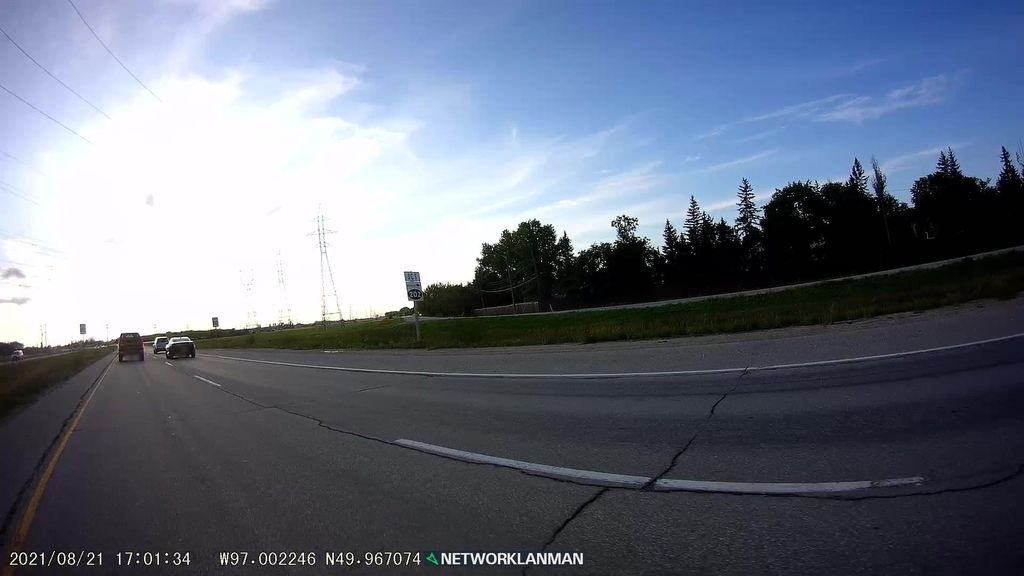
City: winnipeg